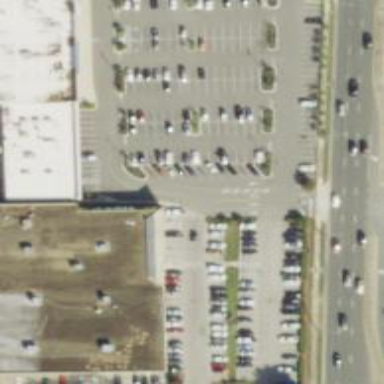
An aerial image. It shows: Parking space is available.